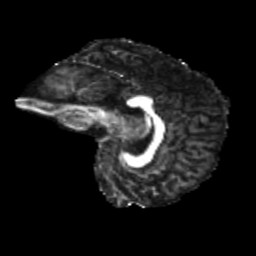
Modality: FA
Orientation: sagittal
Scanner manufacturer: siemens
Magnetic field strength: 3 T
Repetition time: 4 s
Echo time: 0.0594 s